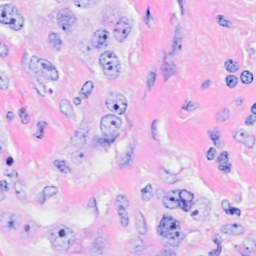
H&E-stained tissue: Breast